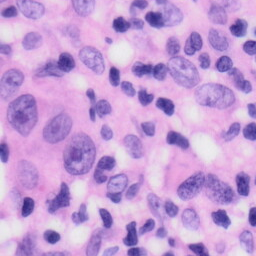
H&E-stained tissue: Skin